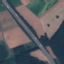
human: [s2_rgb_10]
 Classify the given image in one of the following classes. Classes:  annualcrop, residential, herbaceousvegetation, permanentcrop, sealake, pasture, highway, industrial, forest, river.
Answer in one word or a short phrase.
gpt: Highway